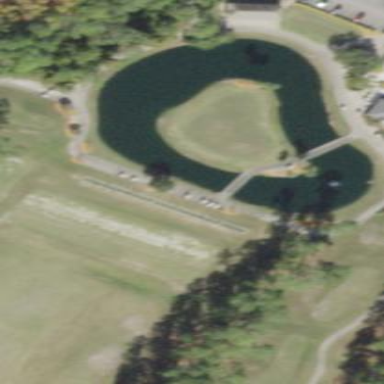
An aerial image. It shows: Grassy area designated as golf tee.